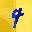
Label: 4